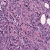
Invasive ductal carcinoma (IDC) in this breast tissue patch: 1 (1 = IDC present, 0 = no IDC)